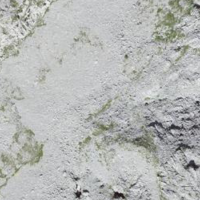
EUNIS habitat code: 48
Species observed at this site:
Bistorta vivipara